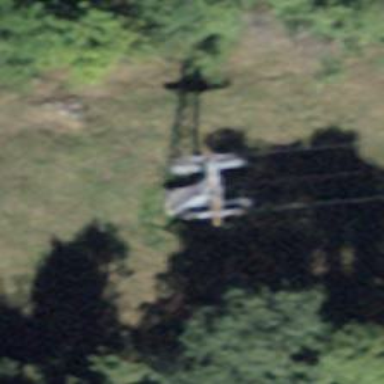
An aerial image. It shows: Pylon used for aerialway.